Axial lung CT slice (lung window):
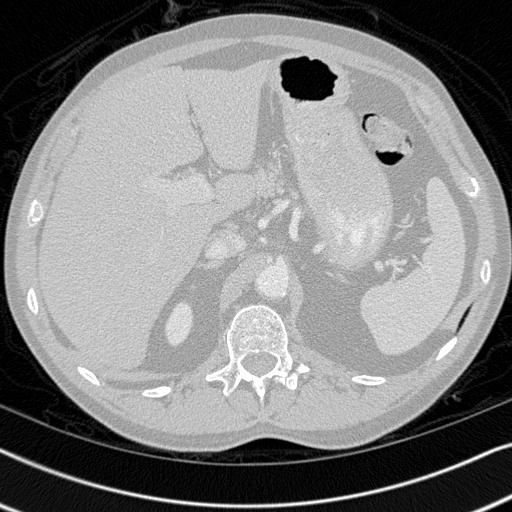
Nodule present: no